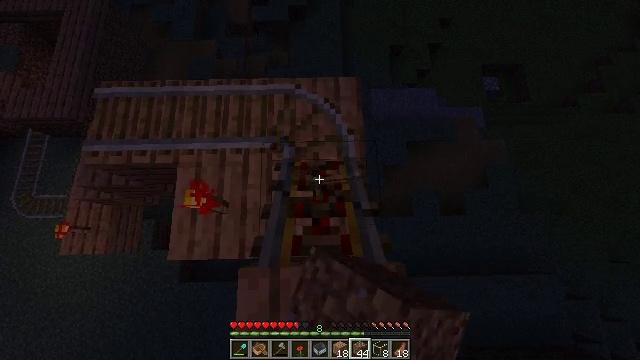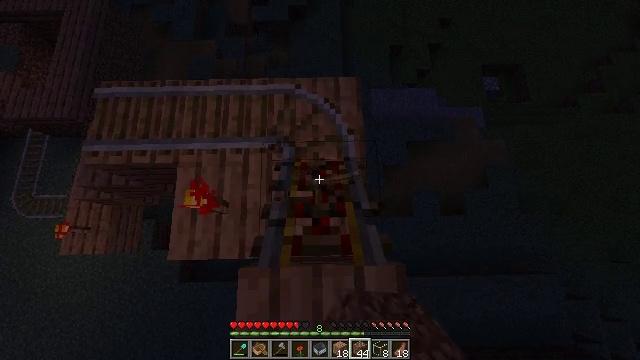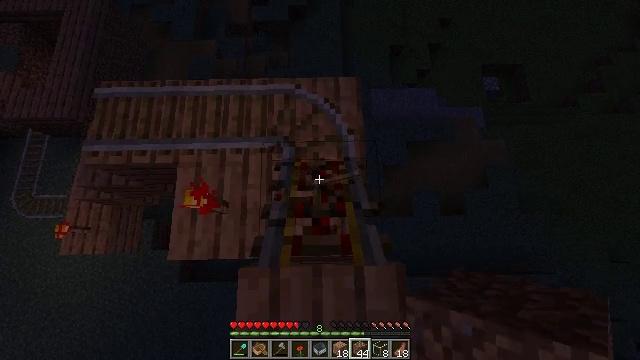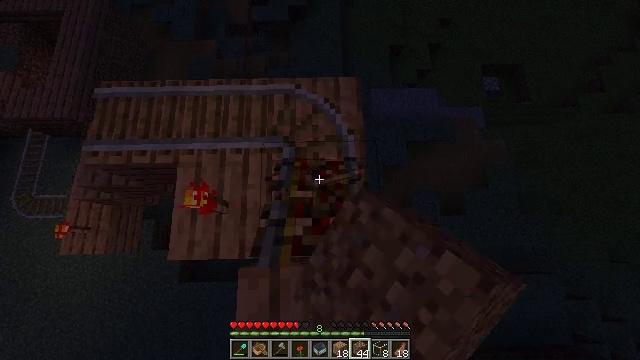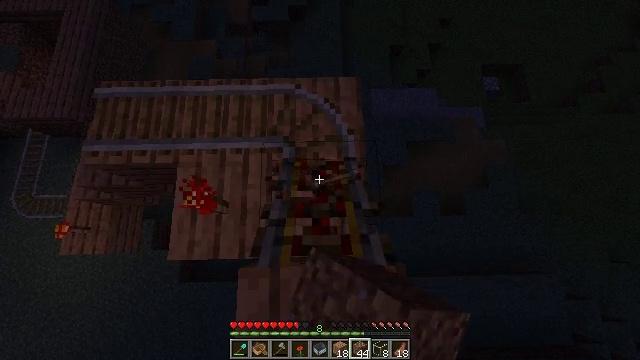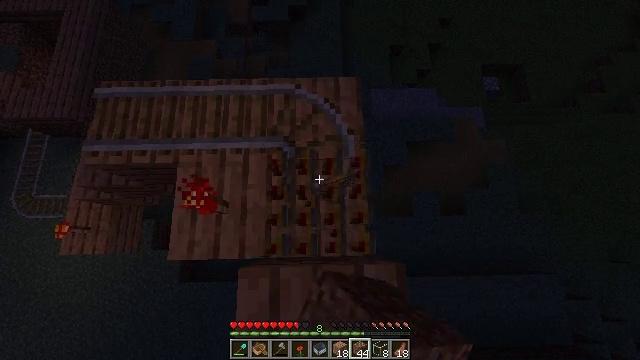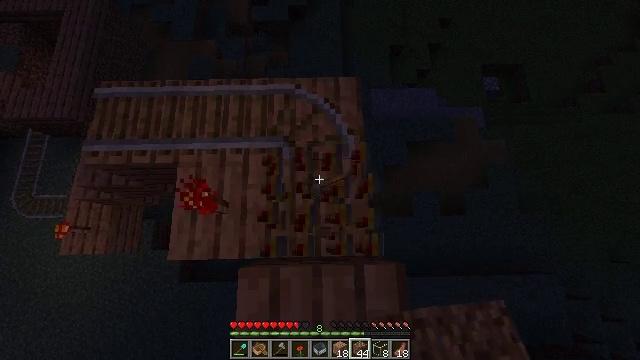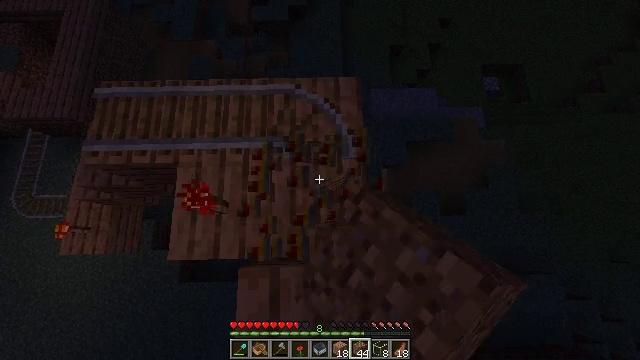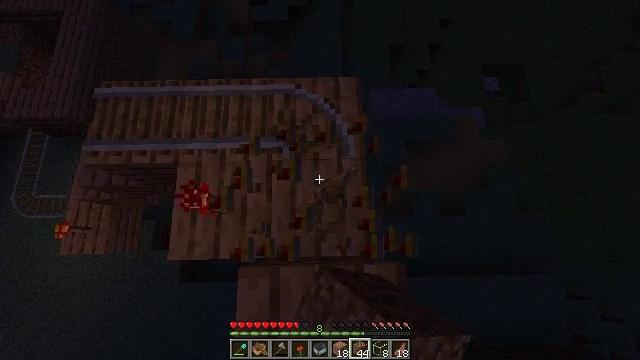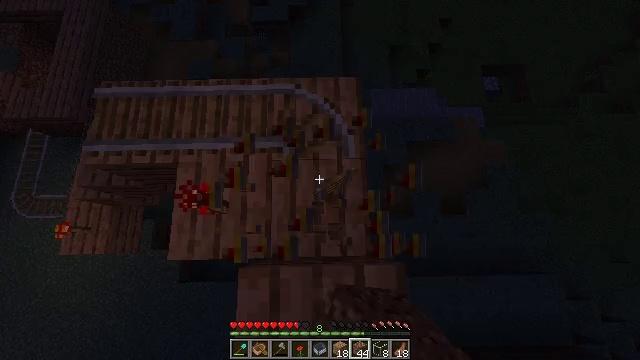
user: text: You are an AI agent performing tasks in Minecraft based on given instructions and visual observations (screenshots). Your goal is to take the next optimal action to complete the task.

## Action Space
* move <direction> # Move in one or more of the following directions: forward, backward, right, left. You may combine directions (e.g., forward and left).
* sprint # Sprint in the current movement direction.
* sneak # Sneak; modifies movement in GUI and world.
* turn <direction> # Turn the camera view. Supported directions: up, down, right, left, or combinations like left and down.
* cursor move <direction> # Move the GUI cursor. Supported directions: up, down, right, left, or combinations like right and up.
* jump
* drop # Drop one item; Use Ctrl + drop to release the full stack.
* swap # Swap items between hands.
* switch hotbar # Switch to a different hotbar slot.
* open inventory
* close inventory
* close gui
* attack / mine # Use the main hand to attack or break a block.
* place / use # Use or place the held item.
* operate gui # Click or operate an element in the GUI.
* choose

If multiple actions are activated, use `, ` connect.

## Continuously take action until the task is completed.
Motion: motion action
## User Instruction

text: Attack the powered rail to remove it.
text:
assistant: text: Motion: attack / mine
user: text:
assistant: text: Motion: attack / mine
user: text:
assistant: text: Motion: attack / mine
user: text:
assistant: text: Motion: attack / mine
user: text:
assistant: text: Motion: attack / mine
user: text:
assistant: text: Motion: attack / mine
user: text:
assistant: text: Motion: attack / mine
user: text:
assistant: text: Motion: attack / mine
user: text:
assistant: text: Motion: attack / mine
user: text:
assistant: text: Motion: attack / mine